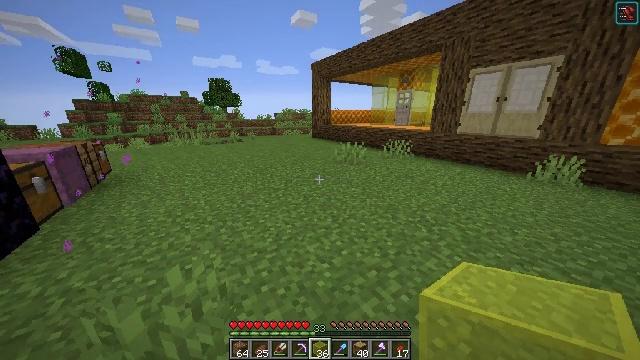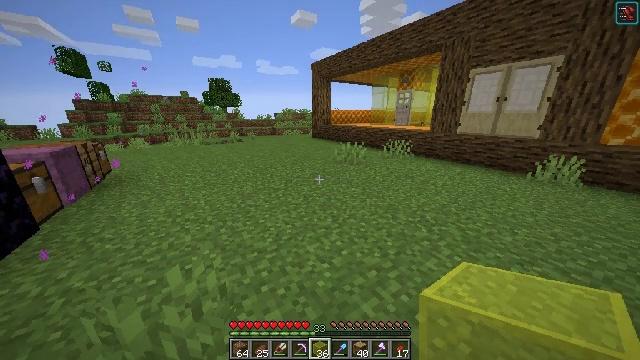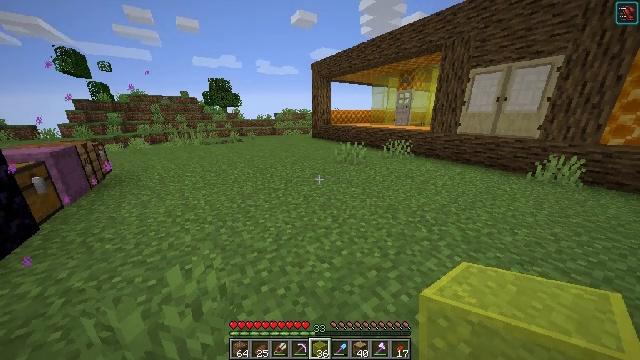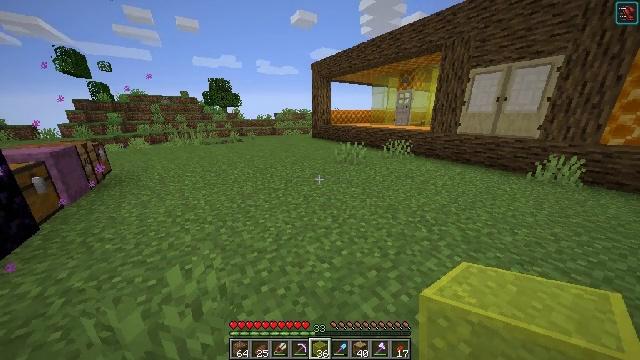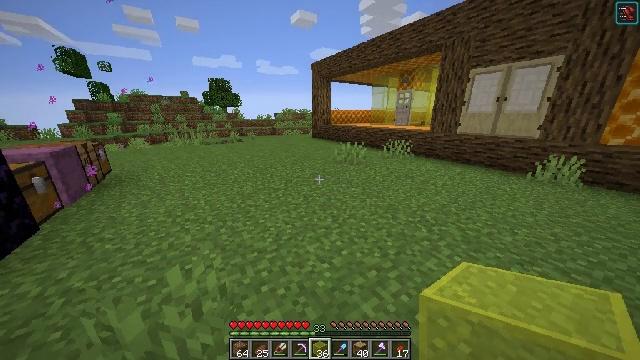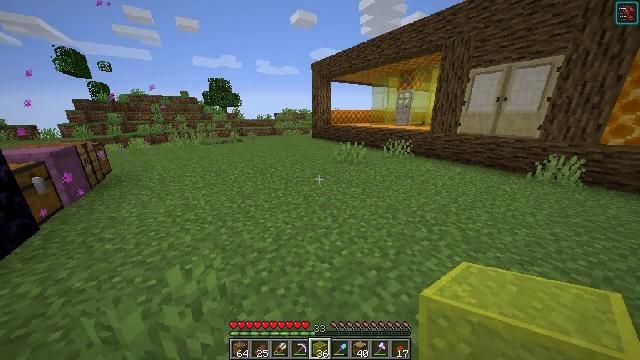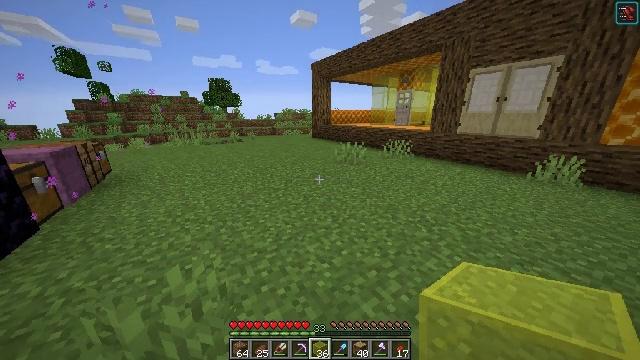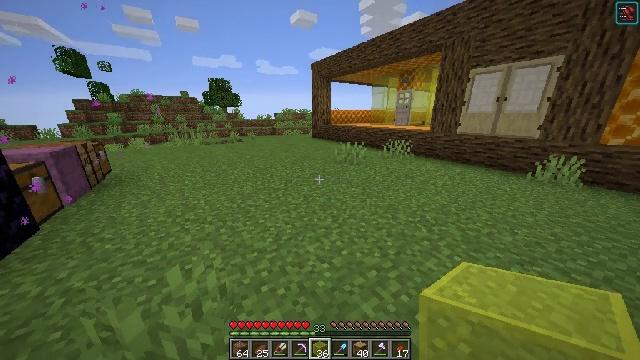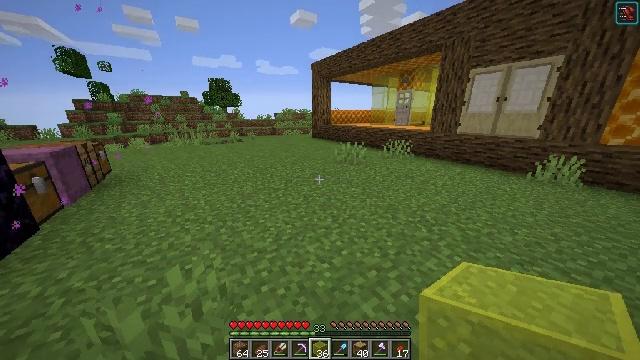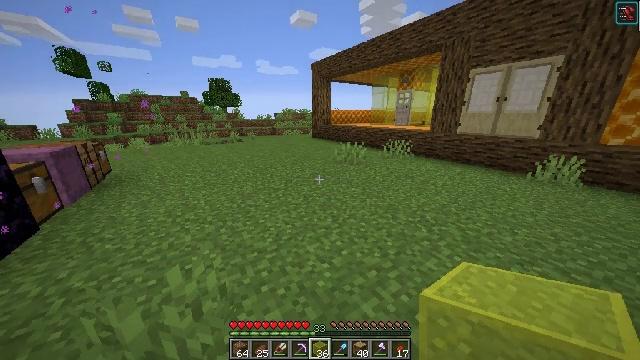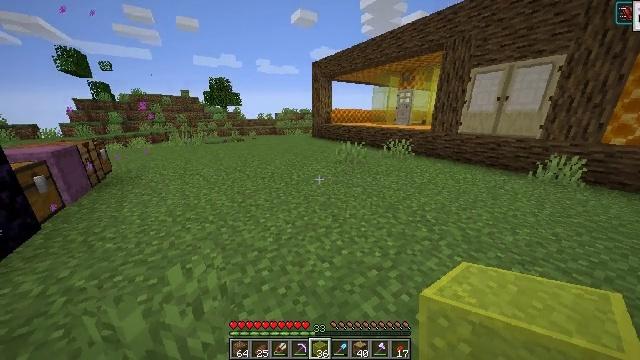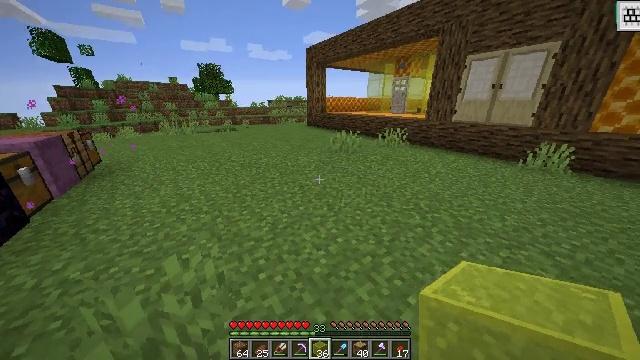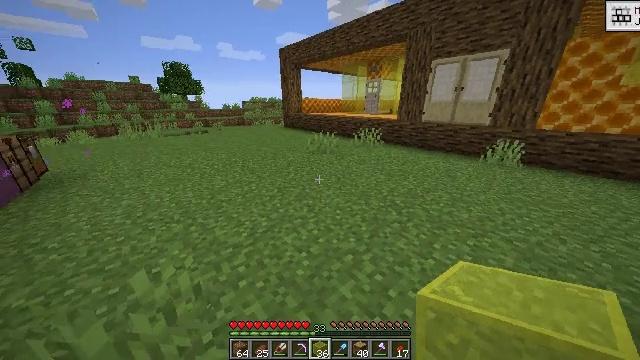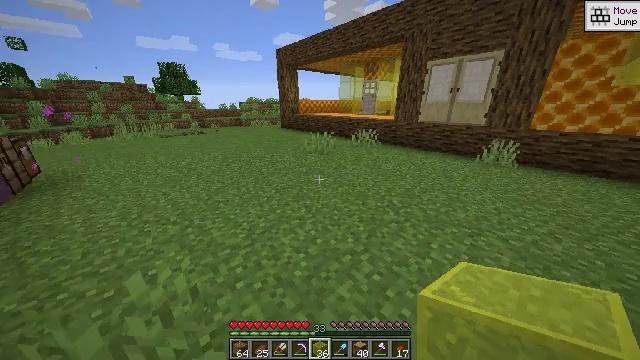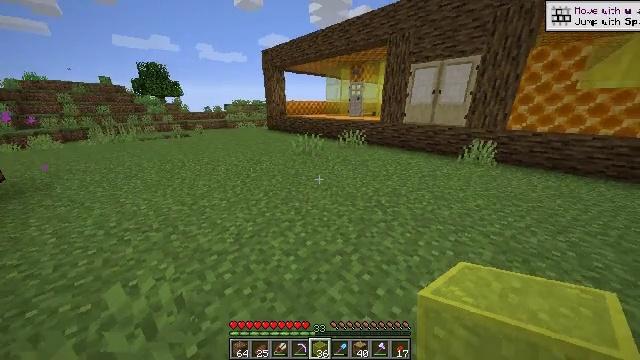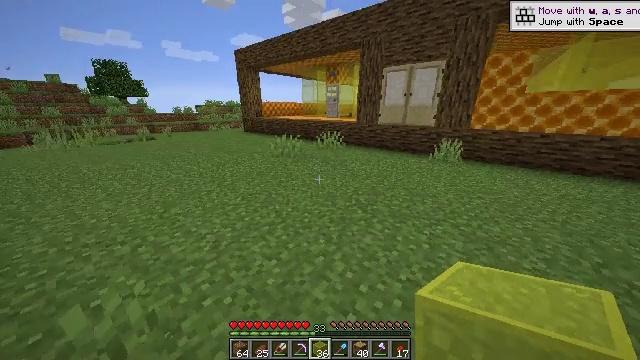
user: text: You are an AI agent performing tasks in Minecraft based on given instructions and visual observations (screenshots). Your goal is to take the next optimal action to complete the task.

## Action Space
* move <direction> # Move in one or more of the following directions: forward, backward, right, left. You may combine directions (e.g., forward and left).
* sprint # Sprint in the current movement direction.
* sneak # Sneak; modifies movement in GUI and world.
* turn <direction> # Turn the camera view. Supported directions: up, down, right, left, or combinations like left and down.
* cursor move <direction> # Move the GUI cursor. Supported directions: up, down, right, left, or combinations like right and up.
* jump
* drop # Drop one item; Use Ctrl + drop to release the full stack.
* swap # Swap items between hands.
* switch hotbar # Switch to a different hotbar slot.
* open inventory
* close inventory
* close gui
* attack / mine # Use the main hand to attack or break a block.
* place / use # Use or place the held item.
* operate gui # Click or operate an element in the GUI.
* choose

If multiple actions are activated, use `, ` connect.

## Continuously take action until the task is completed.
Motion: motion action
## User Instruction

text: Make a honeycomb block with honeycombs on the crafting table.
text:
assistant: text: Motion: attack / mine
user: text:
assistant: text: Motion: attack / mine
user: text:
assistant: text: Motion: attack / mine
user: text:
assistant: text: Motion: attack / mine
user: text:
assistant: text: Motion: attack / mine
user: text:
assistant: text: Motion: attack / mine
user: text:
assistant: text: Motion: attack / mine
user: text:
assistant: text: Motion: attack / mine
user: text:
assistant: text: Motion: attack / mine
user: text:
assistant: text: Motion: attack / mine
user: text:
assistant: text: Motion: turn right and down, attack / mine
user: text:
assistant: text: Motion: turn right, attack / mine
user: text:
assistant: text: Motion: attack / mine
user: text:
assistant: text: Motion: turn right, attack / mine
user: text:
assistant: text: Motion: turn right, attack / mine
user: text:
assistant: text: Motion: turn right, attack / mine
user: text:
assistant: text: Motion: turn right, attack / mine
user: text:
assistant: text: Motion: turn right, attack / mine
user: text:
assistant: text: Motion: turn right, attack / mine
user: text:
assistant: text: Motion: turn right, attack / mine
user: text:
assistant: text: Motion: turn right, attack / mine
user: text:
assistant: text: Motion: turn right, attack / mine
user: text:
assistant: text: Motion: attack / mine
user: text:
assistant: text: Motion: move left, attack / mine
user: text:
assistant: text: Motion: move left, attack / mine
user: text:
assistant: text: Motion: move left, attack / mine
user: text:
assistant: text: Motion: move left, attack / mine
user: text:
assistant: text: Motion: move forward and move left, attack / mine
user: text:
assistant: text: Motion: move forward and move left, attack / mine
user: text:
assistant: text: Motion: move forward, attack / mine